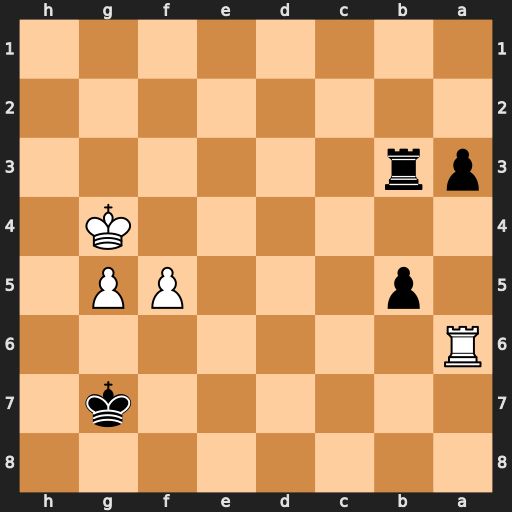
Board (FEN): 8/6k1/R7/1p3PP1/6K1/pr6/8/8
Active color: b
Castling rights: -
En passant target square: -
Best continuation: Rb4+ Kh5 Ra4